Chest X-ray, AP view. Patient: 52 years old, sex M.
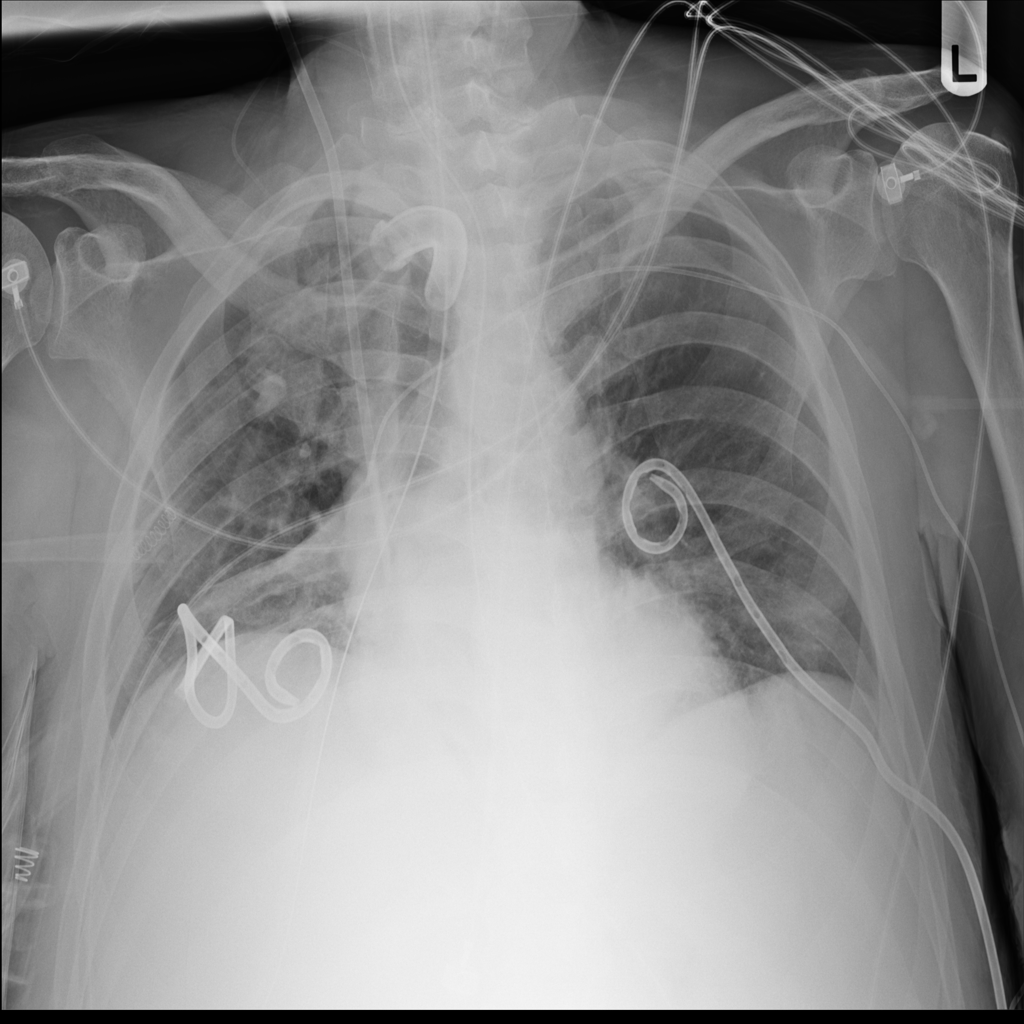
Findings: Atelectasis